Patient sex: M
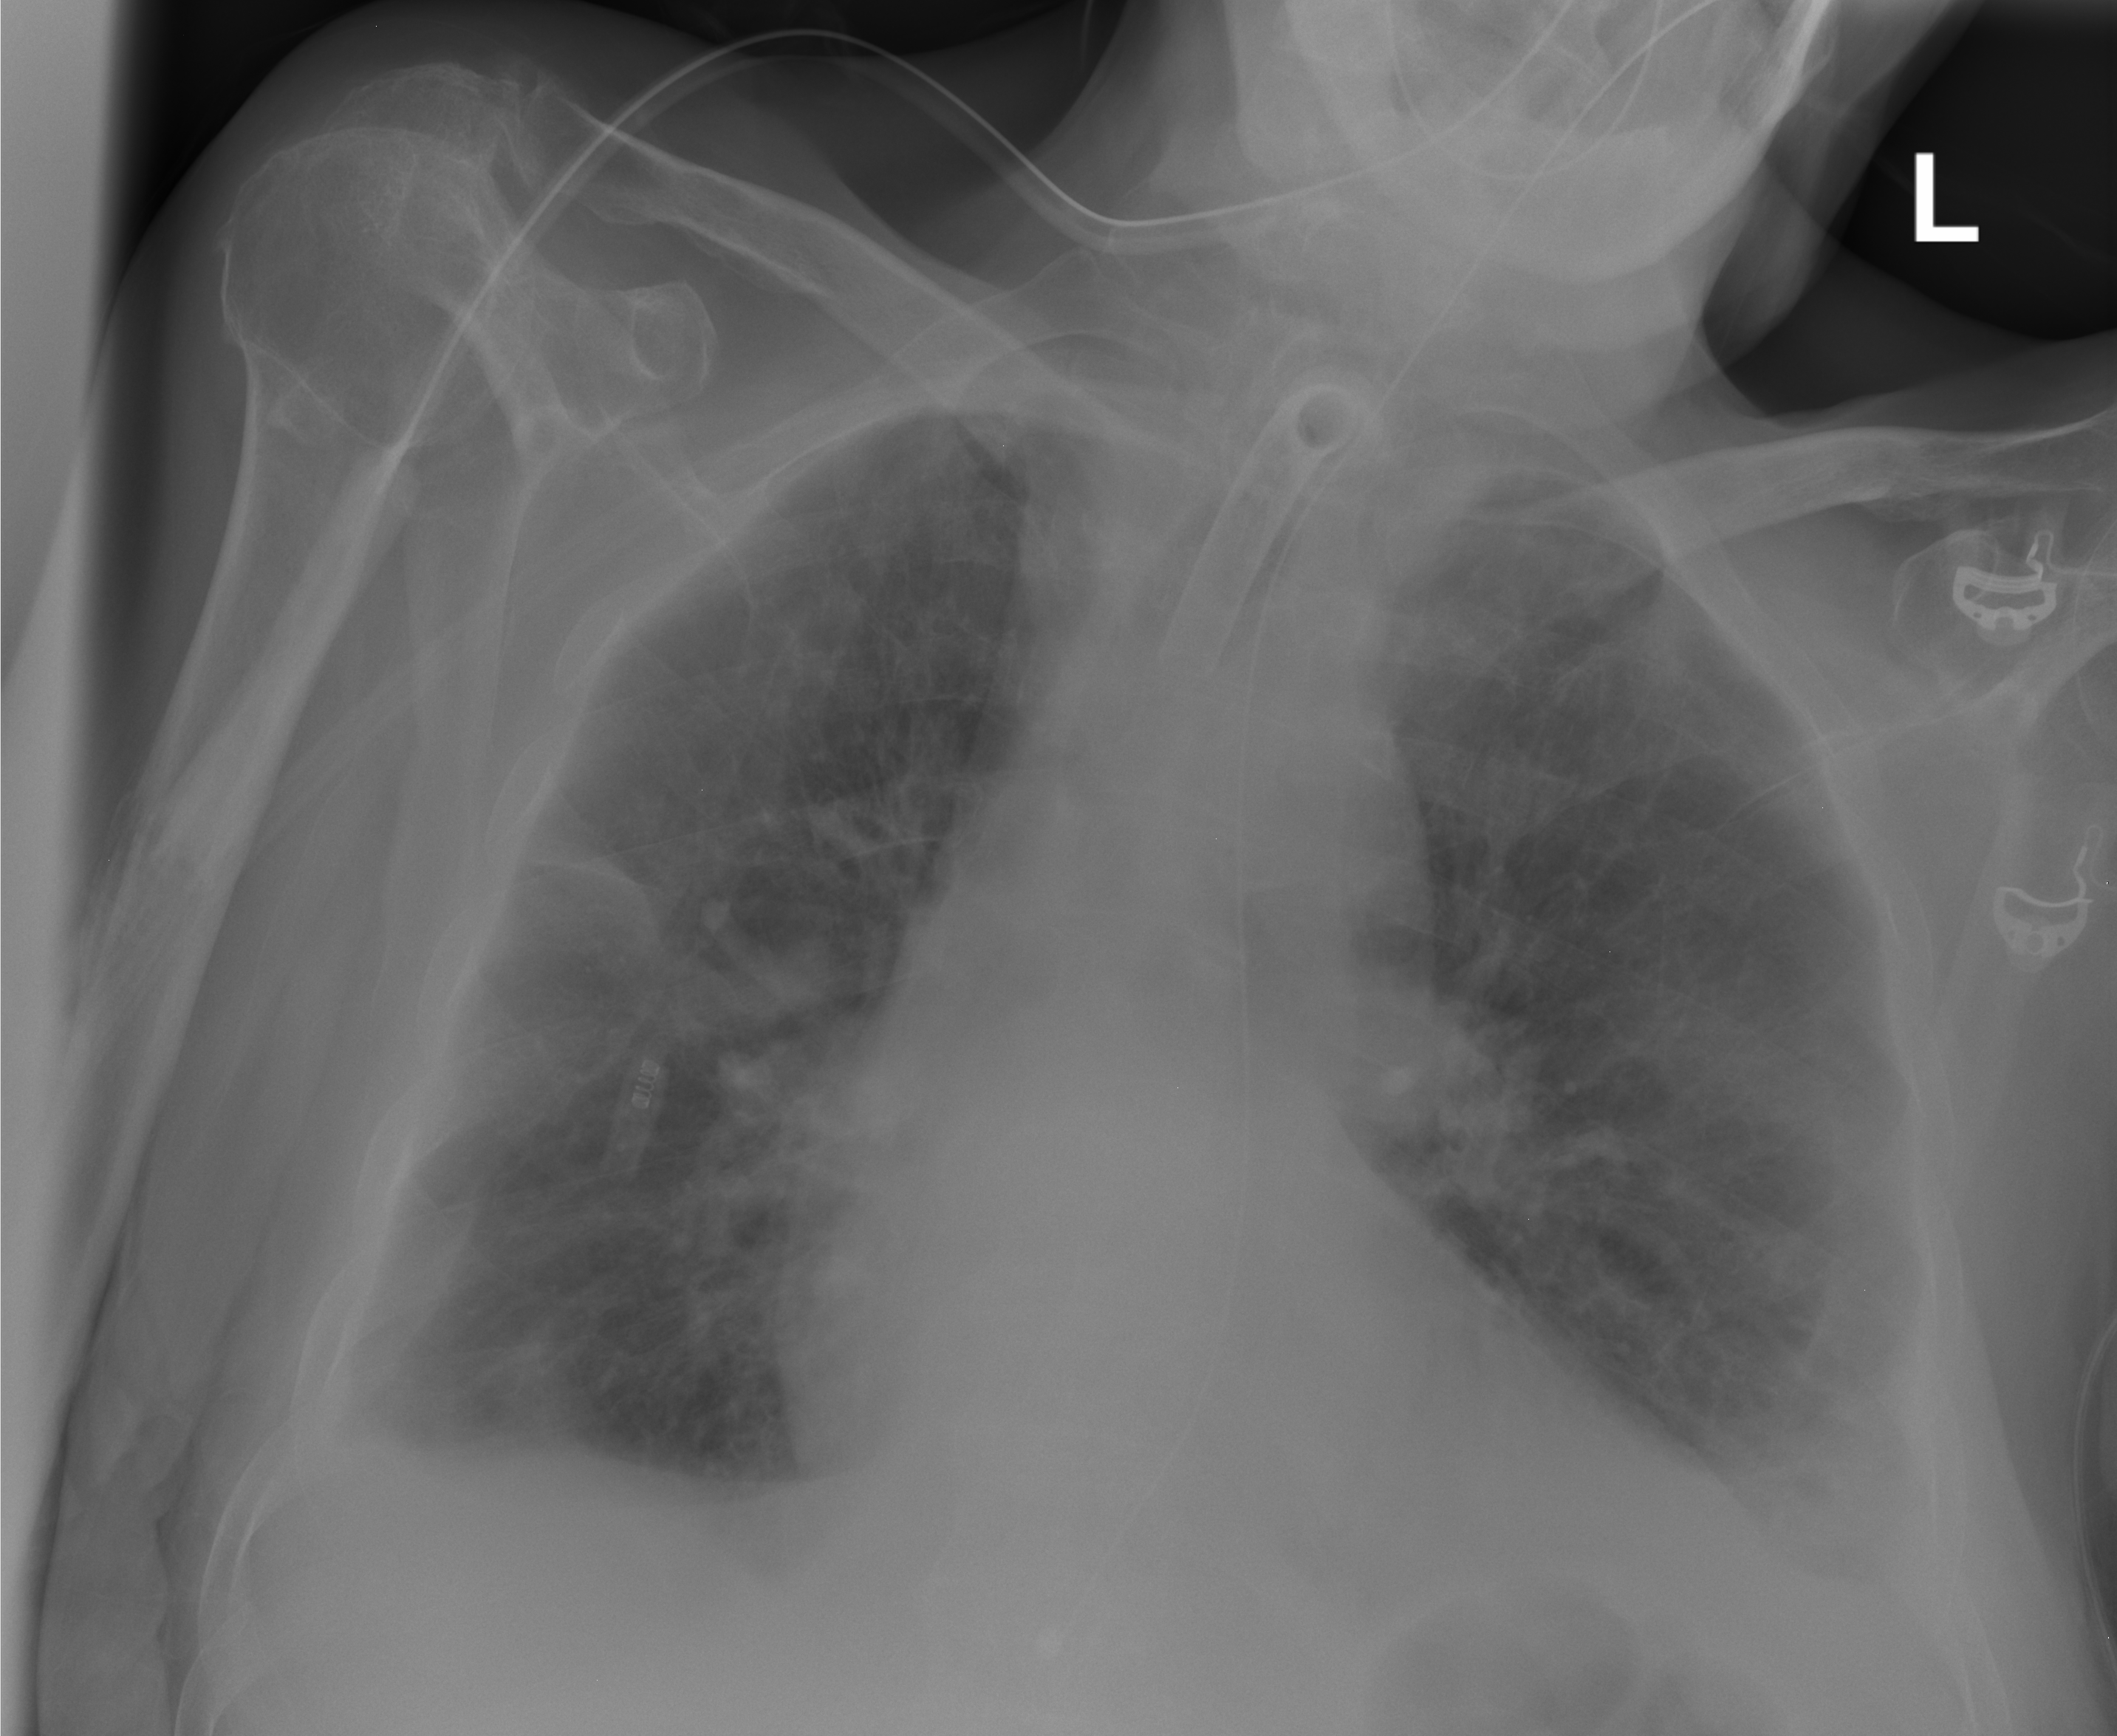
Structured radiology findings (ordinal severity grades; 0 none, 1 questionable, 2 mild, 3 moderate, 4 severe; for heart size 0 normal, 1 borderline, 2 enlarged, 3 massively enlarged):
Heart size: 2
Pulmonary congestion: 1
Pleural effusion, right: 2
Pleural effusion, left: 2
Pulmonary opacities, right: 0
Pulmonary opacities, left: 0
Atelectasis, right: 2
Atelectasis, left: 2